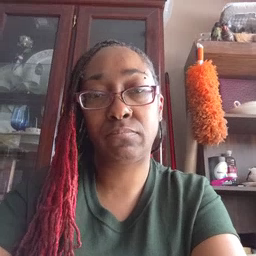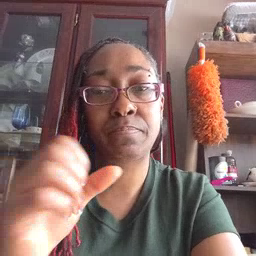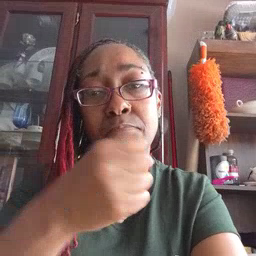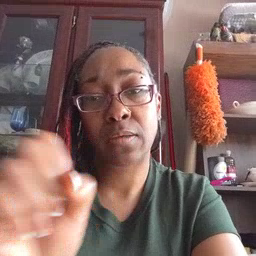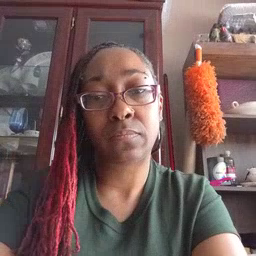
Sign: make